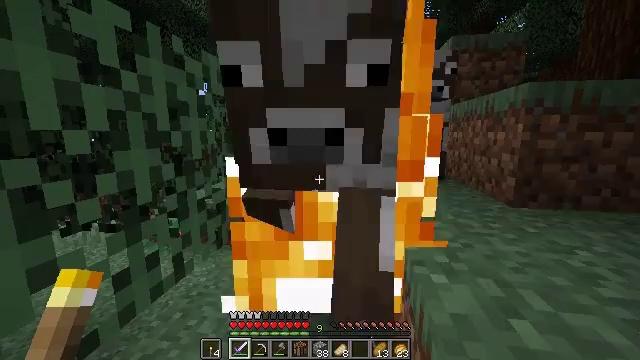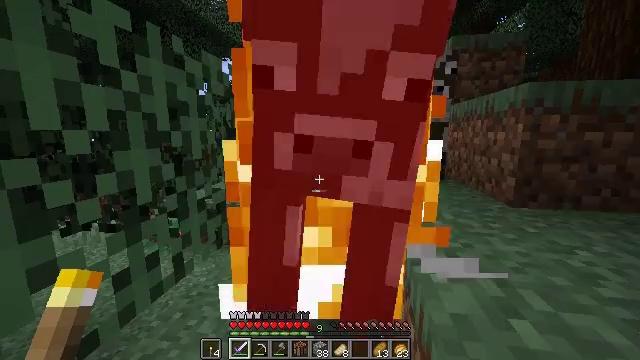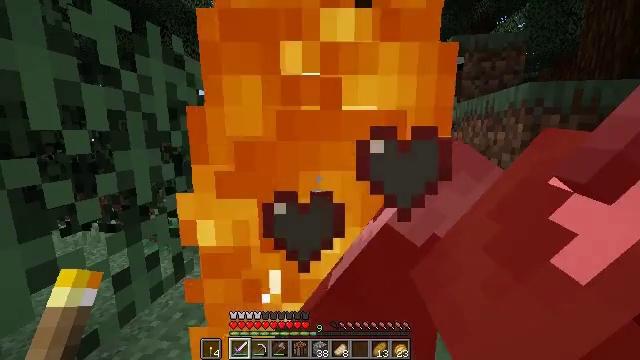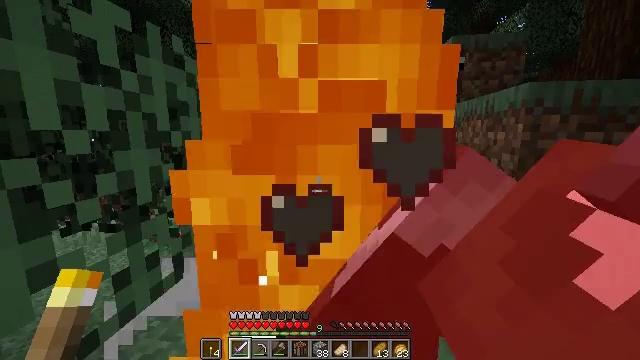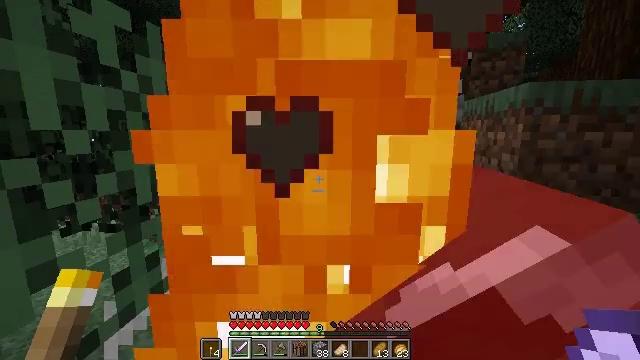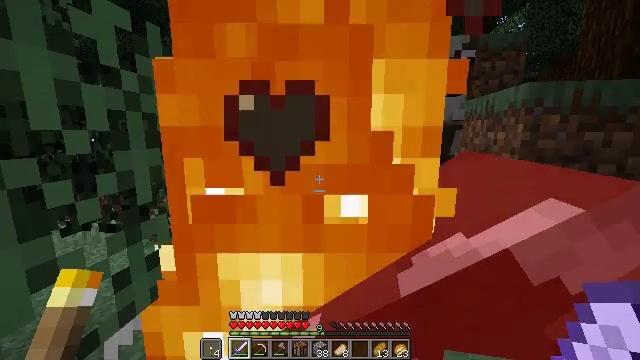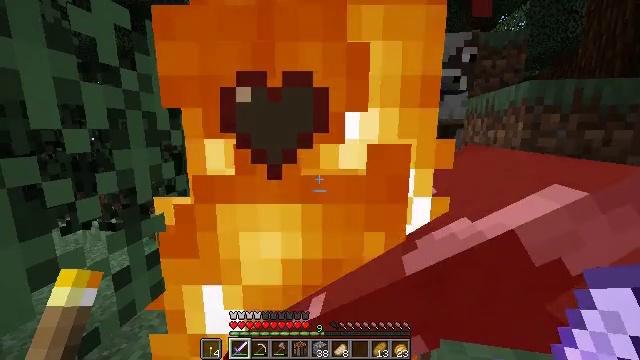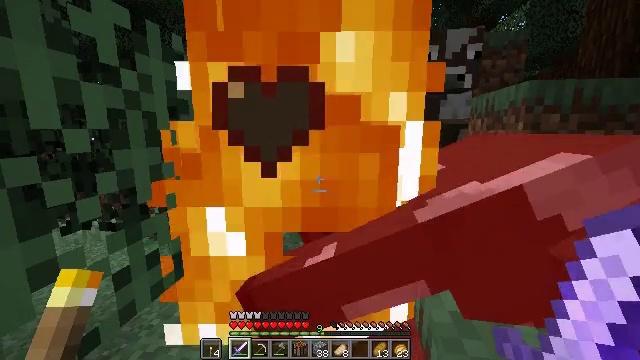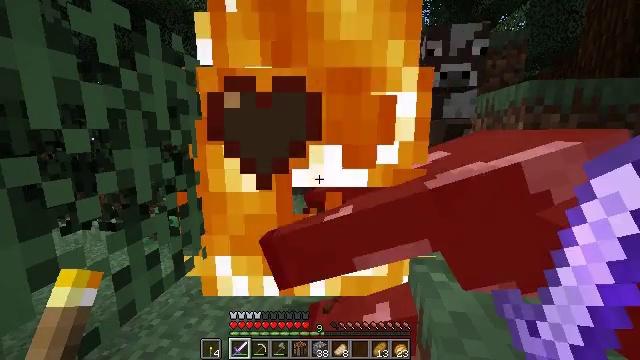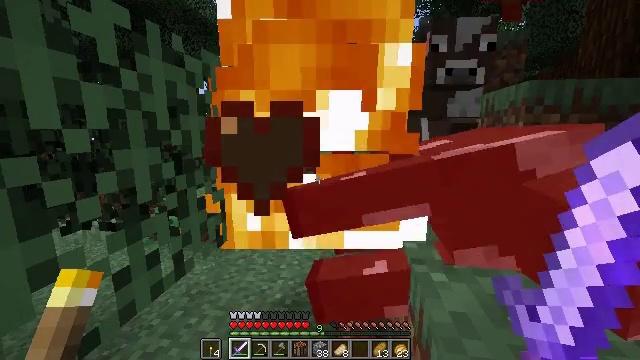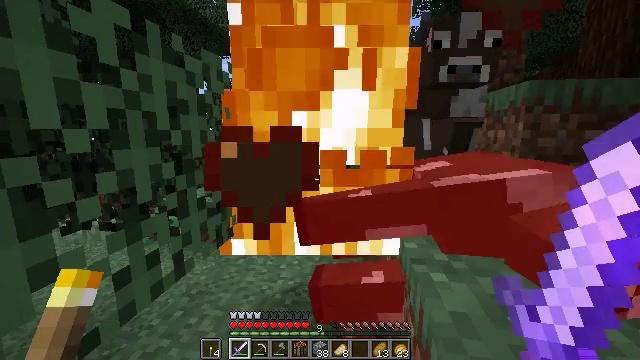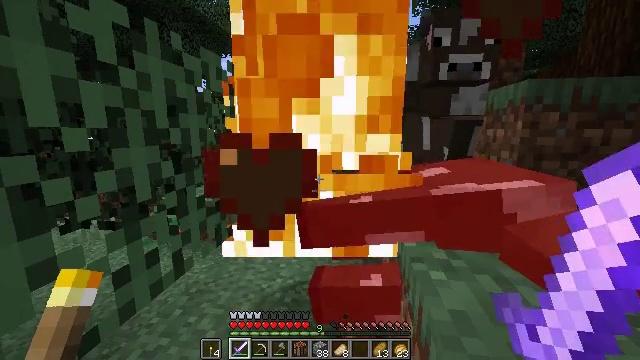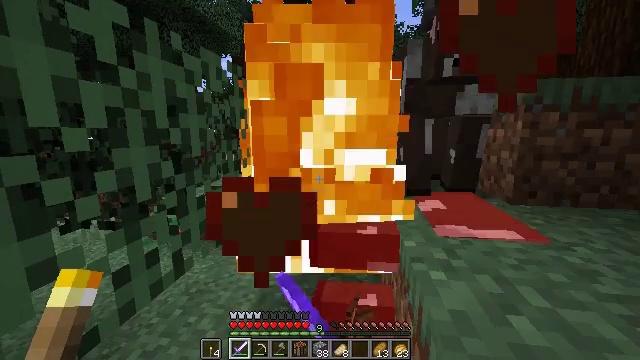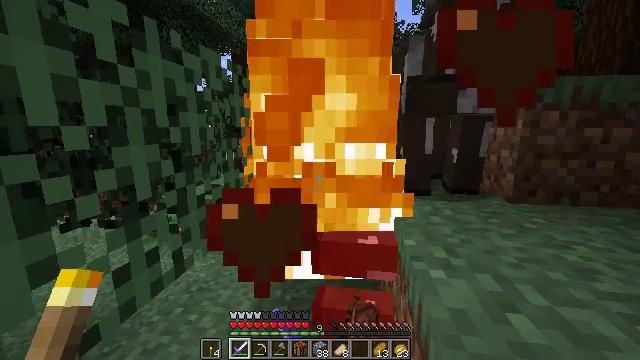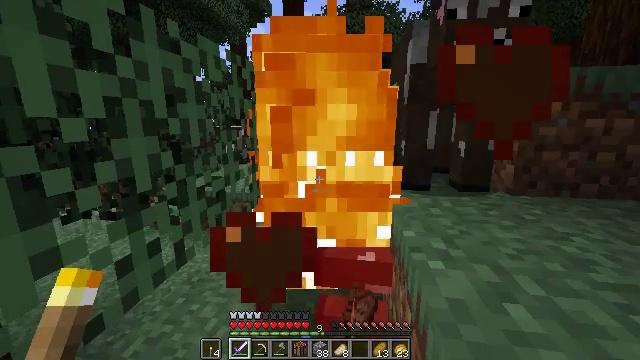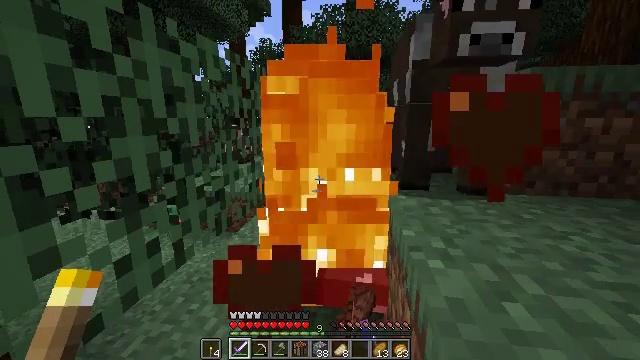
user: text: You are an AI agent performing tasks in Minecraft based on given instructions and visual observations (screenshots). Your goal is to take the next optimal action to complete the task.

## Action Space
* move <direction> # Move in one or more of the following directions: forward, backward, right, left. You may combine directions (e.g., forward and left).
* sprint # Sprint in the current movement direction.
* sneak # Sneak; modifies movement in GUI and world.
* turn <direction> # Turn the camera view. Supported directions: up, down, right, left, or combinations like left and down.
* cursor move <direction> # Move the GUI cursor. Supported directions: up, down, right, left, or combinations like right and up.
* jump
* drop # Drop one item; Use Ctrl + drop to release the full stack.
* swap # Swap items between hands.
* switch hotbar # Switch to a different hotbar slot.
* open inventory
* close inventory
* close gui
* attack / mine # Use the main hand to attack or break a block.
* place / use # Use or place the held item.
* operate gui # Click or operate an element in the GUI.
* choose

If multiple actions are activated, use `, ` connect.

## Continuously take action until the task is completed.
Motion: motion action
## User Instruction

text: Mine fern in the forest.
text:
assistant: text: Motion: no_op
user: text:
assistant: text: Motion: no_op
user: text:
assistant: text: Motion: no_op
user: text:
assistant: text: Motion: no_op
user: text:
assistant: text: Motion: no_op
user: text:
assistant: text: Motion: no_op
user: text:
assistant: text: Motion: no_op
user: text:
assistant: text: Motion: no_op
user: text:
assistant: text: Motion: no_op
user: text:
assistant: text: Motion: no_op
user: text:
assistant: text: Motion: attack / mine
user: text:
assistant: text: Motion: attack / mine
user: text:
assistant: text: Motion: attack / mine
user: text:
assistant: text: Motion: turn down
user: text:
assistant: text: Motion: no_op
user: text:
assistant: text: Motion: no_op
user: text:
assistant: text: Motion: no_op
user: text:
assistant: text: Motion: no_op
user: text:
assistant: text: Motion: no_op
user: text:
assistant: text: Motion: turn right and up
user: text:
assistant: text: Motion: turn up
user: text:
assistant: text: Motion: turn right and up
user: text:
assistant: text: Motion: turn right and up
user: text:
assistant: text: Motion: no_op
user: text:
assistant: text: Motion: turn left
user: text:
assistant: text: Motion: turn left
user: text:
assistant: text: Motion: no_op
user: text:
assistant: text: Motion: no_op
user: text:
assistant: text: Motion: no_op
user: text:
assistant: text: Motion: turn down, attack / mine